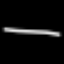
Label: line